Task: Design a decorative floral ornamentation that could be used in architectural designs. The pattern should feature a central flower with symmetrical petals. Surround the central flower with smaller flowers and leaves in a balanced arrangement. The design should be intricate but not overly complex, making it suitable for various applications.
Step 1264:
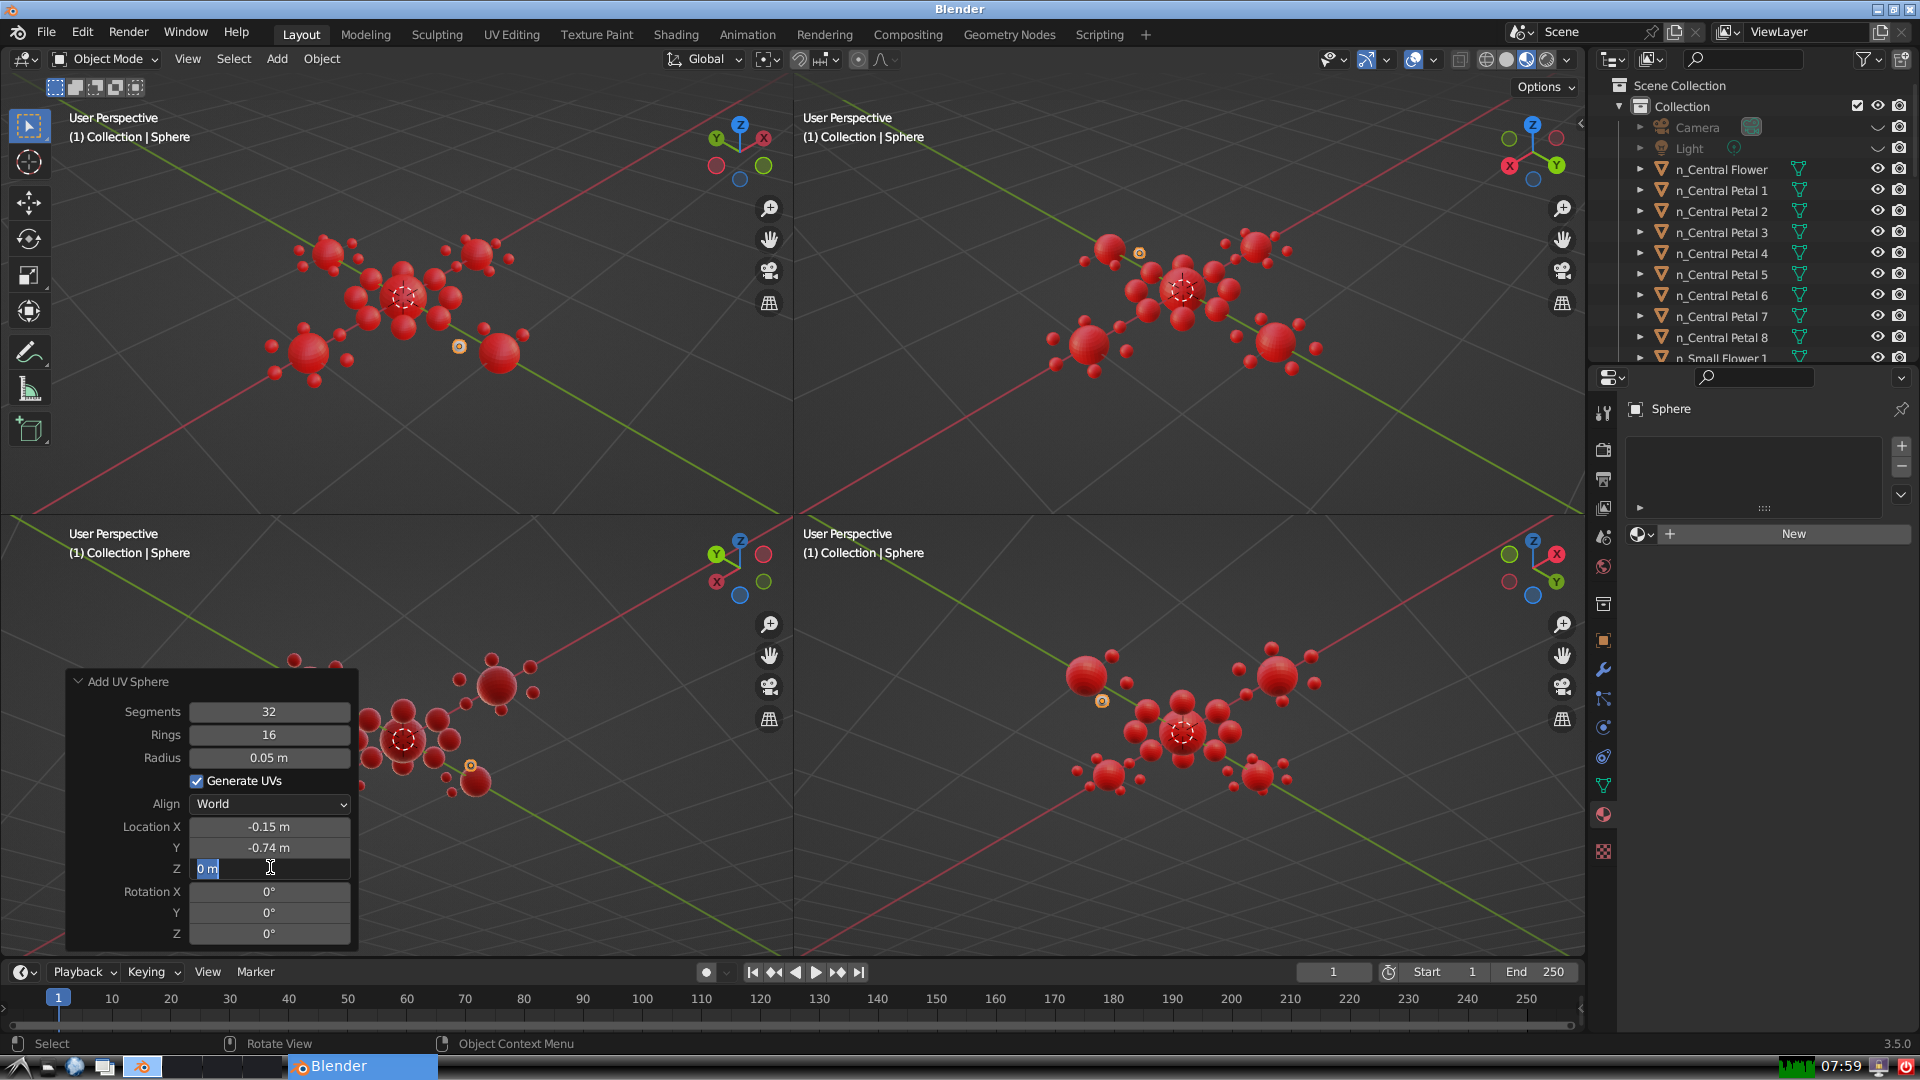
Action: input_text: 0.0